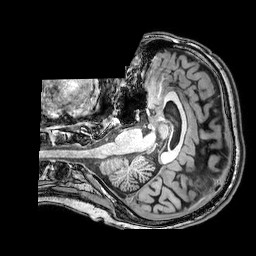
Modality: T1w
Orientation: axial
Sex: male
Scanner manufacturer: philips
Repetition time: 0.008192 s
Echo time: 0.00378 s